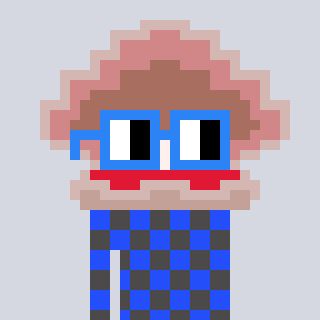
a pixel art character with square blue glasses, a oyster-shaped head and a grayscale-colored body on a cool background